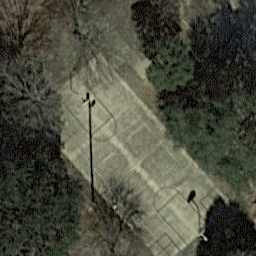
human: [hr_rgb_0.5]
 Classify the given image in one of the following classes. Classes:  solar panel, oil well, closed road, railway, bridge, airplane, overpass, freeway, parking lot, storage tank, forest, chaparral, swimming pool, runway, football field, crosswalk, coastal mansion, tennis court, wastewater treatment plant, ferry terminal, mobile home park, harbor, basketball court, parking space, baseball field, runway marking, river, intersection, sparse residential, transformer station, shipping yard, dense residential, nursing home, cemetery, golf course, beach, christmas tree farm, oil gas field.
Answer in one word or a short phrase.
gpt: basketball court